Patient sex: F
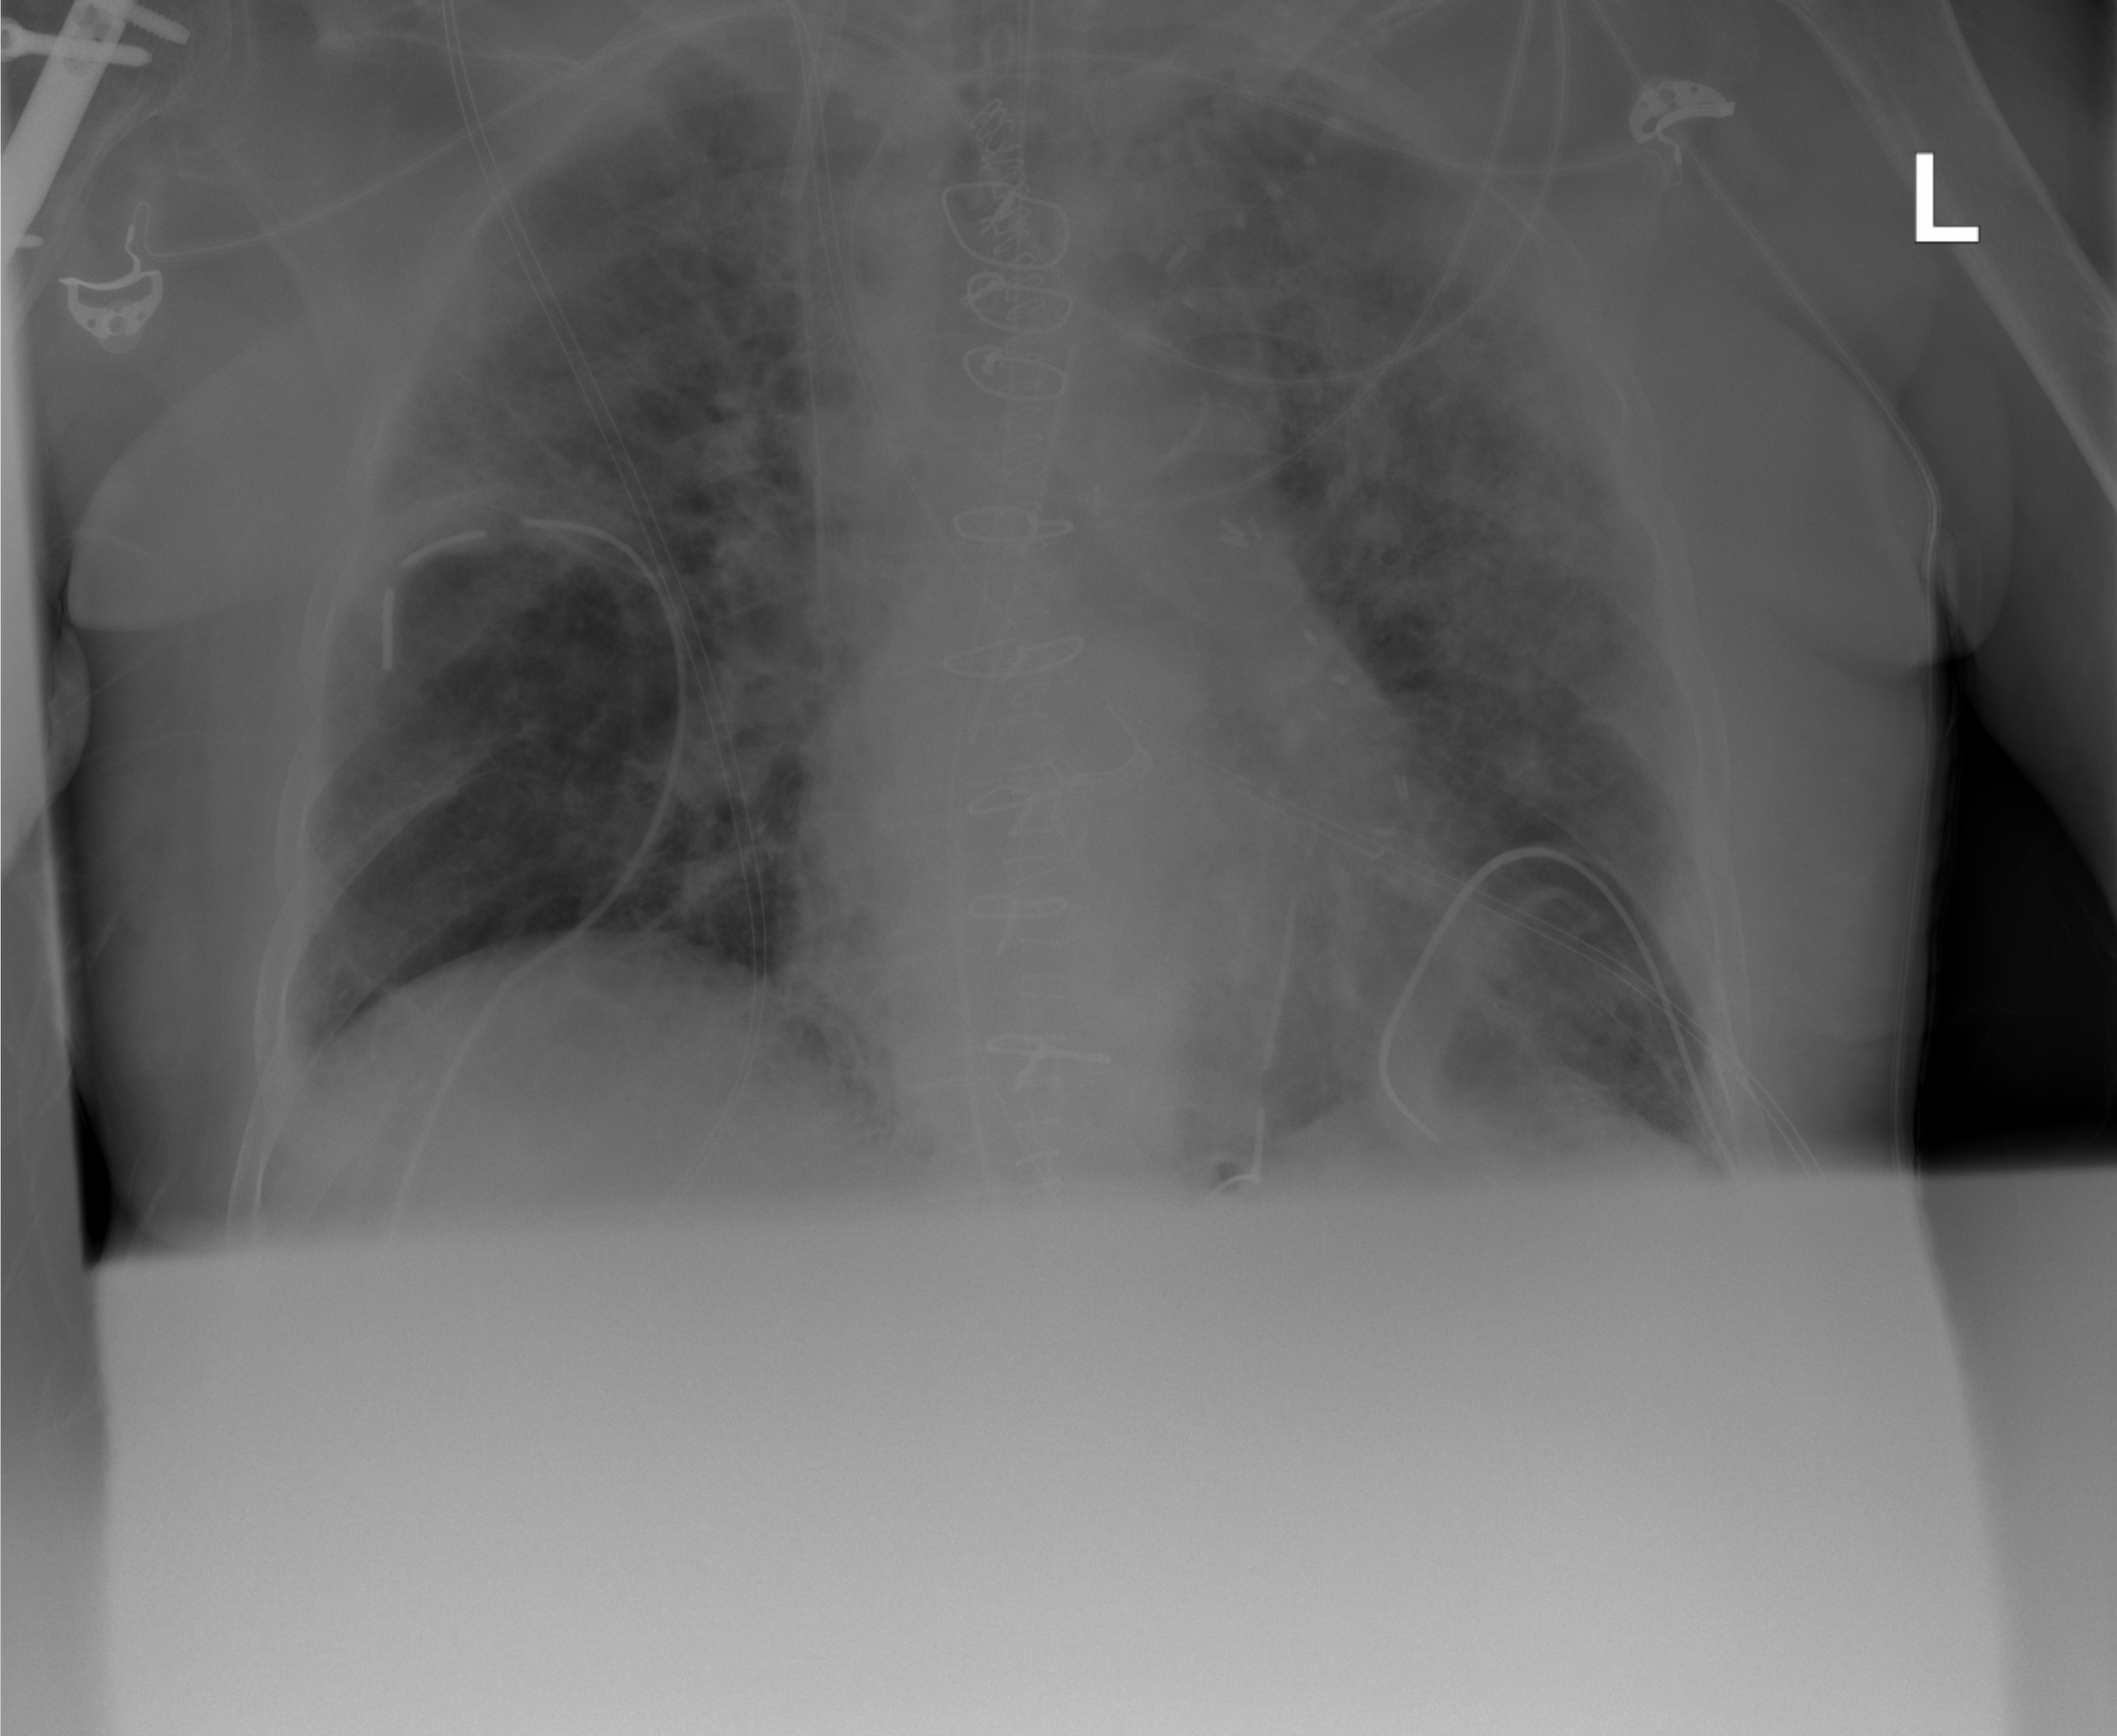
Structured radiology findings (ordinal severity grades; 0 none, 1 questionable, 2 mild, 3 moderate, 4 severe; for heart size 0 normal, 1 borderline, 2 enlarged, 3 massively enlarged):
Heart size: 0
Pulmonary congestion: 0
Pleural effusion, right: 0
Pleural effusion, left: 1
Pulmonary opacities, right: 3
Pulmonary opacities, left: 3
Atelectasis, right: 3
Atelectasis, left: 3